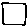
Label: square